Question: I'm trying to develop an app for Windows 10. But with the all new screensizing I can't seem to figure out how to get an element to fit to the current size of a device screen.
For example I want a TextBlock to fit the width of the window if you resize it. I've tried the ViewBox, VariableSIzedWrapGrid etc etc but nothing seems to fix my problem. Anyone knows?

It's the searchbox I'm trying to fit to the size of the window below. The grid fills the whole window and so does the RelativePanel if I put a background color on it. But the SearchBox refuses to strech... I don't want the searchbox to to scale in size, just it's width to fit the window/device width.
'''
<!-- SEARCH GRID -->
<Grid Canvas.ZIndex="5" x:Name="GridSearchPackage" HorizontalAlignment="Stretch" Visibility="Visible" Opacity="0.85" Background="White">
<RelativePanel HorizontalAlignment="Stretch" Margin="5,5,0,0" >
<Button x:Name="ButtonBackSearchGrid" Height="36" Width="36" FontSize="10" Margin="0,7,5,0"
Style="{StaticResource BackButtonStyle}"
Click="ButtonBackSearchGrid_Click"
AutomationProperties.Name="Back"
AutomationProperties.AutomationId="BackButton"
AutomationProperties.ItemType="Navigation Button" BorderBrush="Black" BorderThickness="3">
<FontIcon x:Name="backButtonIcon" FontWeight="Bold" FontSize="20" Foreground="{StaticResource AppDarkBlueColor}" Glyph="&#xE72B;" />
</Button>
<TextBlock x:Name="TextBlockPopupSearchTitle" RelativePanel.RightOf="ButtonBackSearchGrid" Foreground="{StaticResource AppDefaultBlueColor}" Text="Search XZY" FontSize="34"/>
<SearchBox FontSize="20" RelativePanel.Below="TextBlockPopupSearchTitle" HorizontalAlignment="Stretch" PlaceholderText="search" Margin="0,10,0,0" QuerySubmitted="SearchBox_QuerySubmitted" QueryText="{Binding SearchText, Mode=TwoWay}"/>
</RelativePanel>
</Grid>
'''
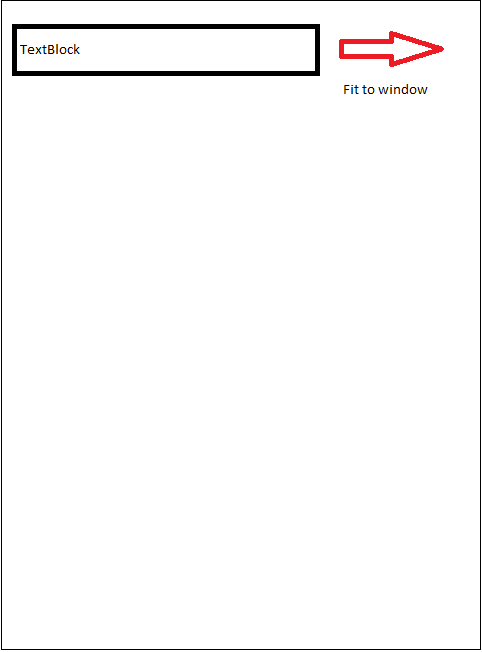
Answer: When you are using 'RelativePanel', you might want to set 'AlignLeftWithPanel' and 'AlignRightWithPanel = true' to make the entire horizontal space available for the 'TextBlock' (and similarly 'AlignTopWithPanel', 'AlignBottomWithPanel=true' for vertical). Most 'UIElements' have 'HorizontalAlignment'/'VerticalAlignment = Stretch' as the default, but you might want to set that explicitly as well to ensure the actual visual of the 'TextBlock' is stretched across the screen.
When the window is resized, the element will automatically resize using the above settings. You don't need to use a 'ViewBox' here to achieve this.